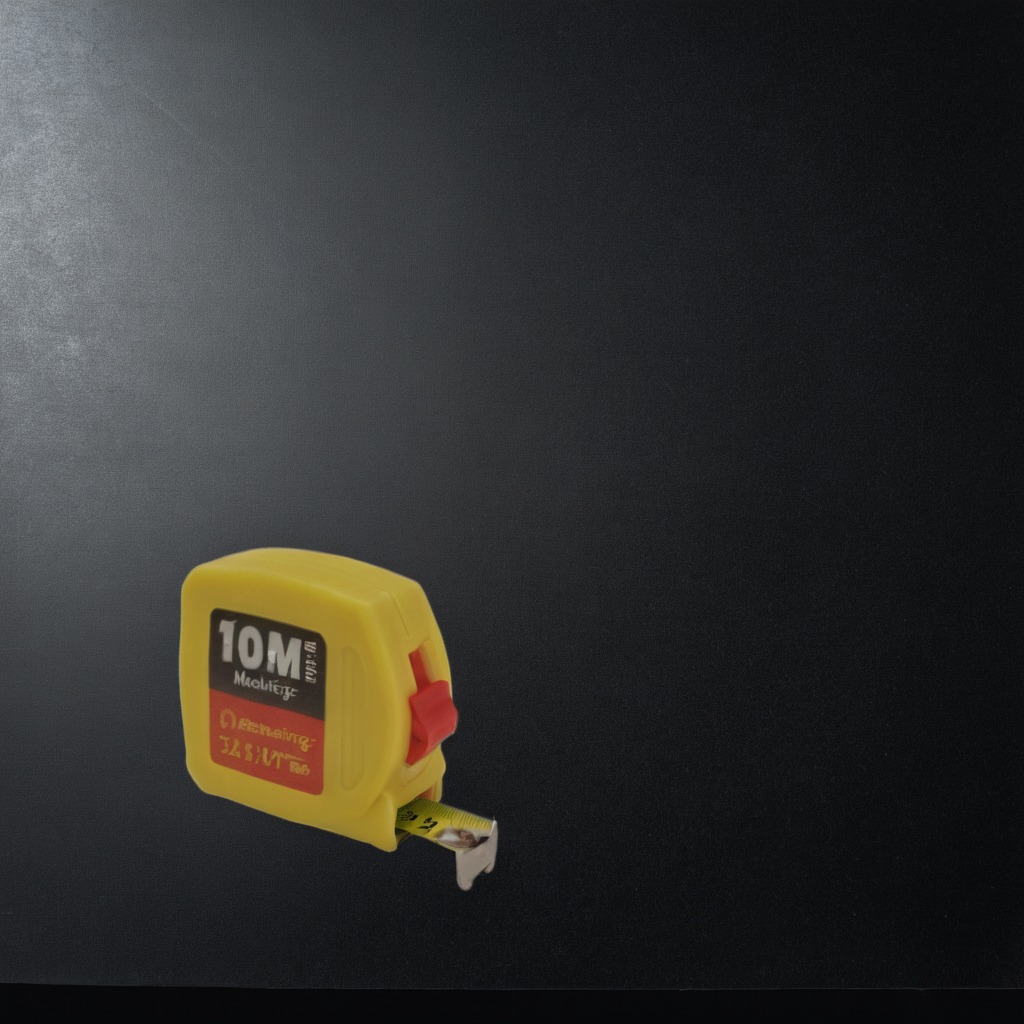
A measuring tape lying on a clean granite tabletop covered with a black rubber mat inside a workshop under bright overhead lighting crisp shadows high clarity worn but beneath the mat